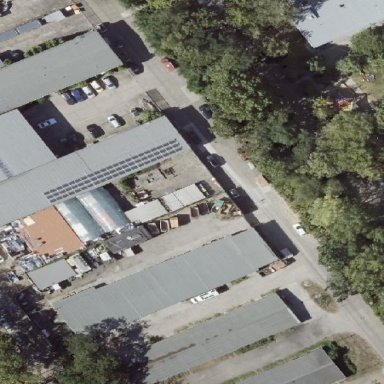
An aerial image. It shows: Commercial building.